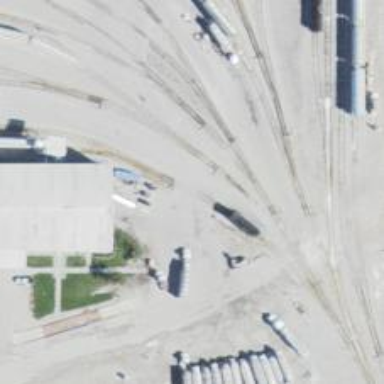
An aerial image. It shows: Railway spur service.